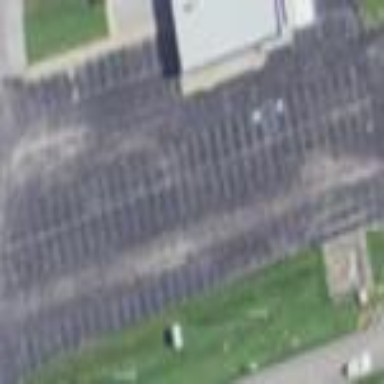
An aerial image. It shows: Parking area.